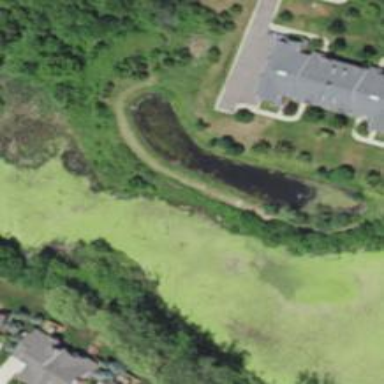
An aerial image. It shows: Peaceful pond surrounded by nature.